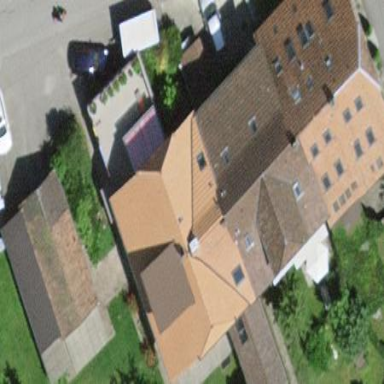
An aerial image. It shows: Simple house.